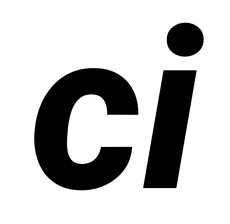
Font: Roboto-Italic_ExtraBold_Italic